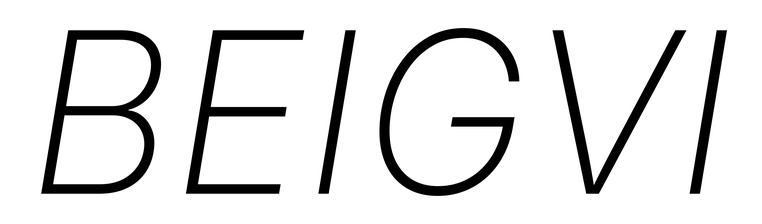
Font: Inter-Italic_ExtraLight_Italic